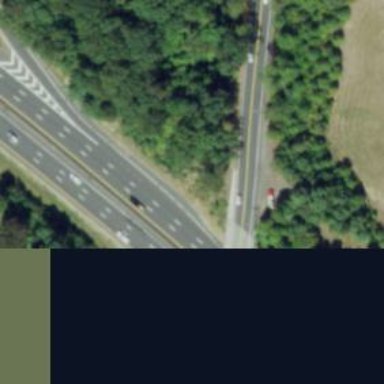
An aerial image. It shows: Motorway junction.